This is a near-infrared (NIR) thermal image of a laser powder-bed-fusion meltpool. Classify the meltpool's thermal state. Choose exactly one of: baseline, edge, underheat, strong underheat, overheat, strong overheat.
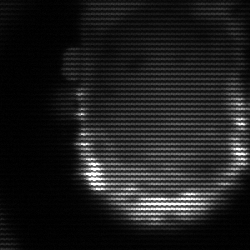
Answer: baseline